Interaction volume radius: 10 \u00c5
Interaction volume height: 20 \u00c5
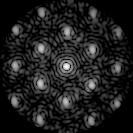
Disorder parameter: 0.3235